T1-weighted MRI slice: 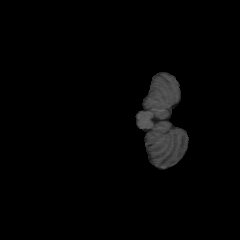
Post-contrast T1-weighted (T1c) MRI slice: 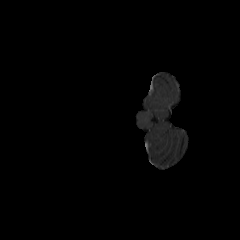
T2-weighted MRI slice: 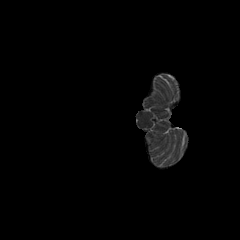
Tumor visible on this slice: no